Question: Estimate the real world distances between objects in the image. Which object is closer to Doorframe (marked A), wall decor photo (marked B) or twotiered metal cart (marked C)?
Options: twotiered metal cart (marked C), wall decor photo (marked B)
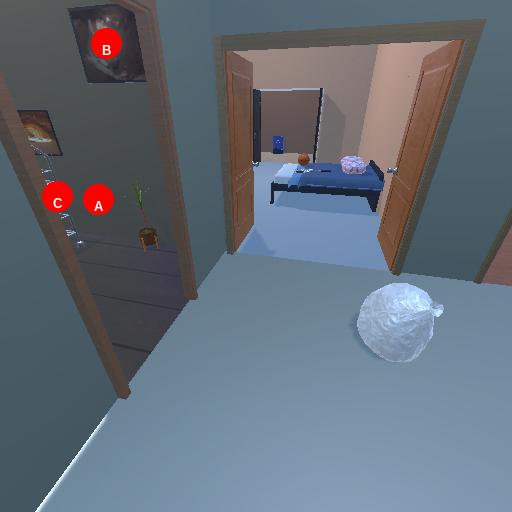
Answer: twotiered metal cart (marked C)